Aerial crown-view tile of a tropical tree (Barro Colorado Island, Panama), acquired 20241014:
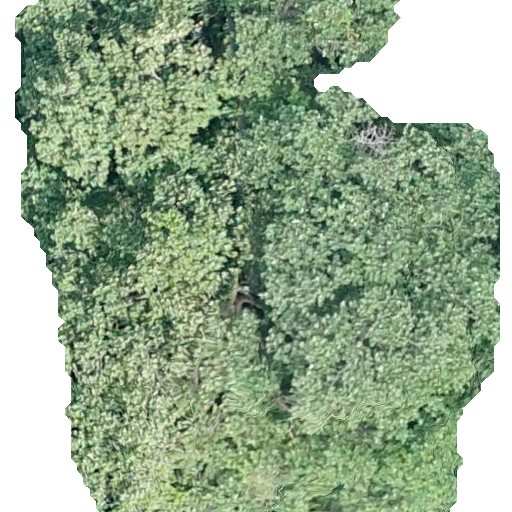
Species: Hieronyma alchorneoides
GBIF accepted scientific name: Hieronyma alchorneoides
Crown area: 373.293 m²